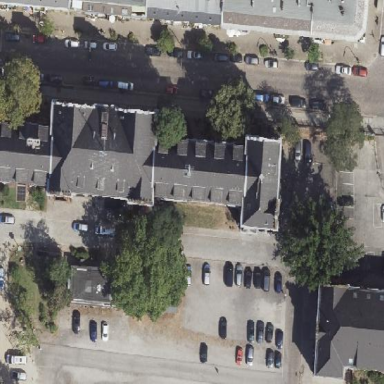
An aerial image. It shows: Police building.